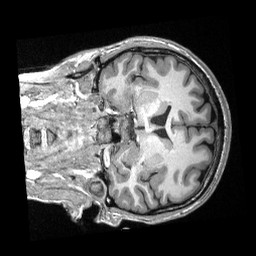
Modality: T1w
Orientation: coronal
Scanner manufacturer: siemens
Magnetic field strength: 3 T
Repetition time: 2.3 s
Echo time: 0.00308 s